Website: walmart
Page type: payment
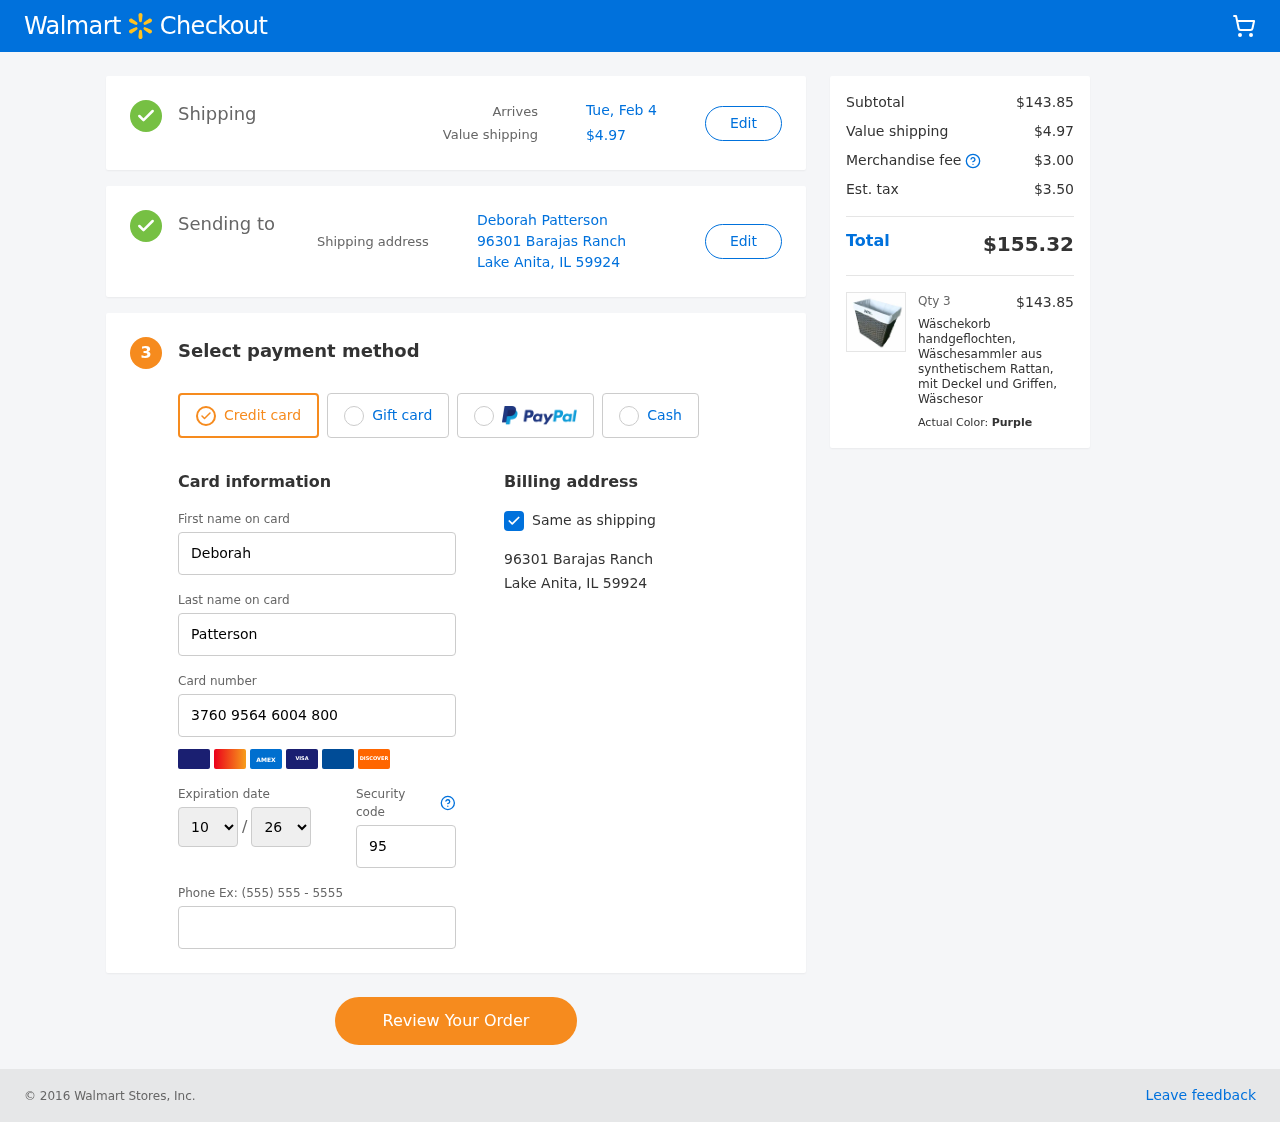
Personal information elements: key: PII_CARD_EXPIRY_MONTH
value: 10
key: PII_CARD_EXPIRY_YEAR
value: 26
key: PII_CITY_STATE_ZIP
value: Lake Anita, IL 59924
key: PII_FULLNAME
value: Deborah Patterson
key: PII_STREET
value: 96301 Barajas Ranch
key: PII_FIRSTNAME
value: Deborah
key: PII_LASTNAME
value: Patterson
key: PII_CARD_NUMBER
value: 3760 9564 6004 800
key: PII_CARD_CVV
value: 9521
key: PII_PHONE
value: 8876687556
Product elements: key: PRODUCT1_NAME
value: Wäschekorb handgeflochten, Wäschesammler aus synthetischem Rattan, mit Deckel und Griffen, Wäschesor
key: PRODUCT1_PRICE
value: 47.95
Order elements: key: ORDER_DELIVERY_DATE
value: Tue, Feb 4
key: ORDER_SHIPPING_COST
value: $4.97
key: ORDER_SUBTOTAL
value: $143.85
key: ORDER_MERCHANDISE_FEE
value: $3.00
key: ORDER_TAX
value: $3.50
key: ORDER_TOTAL
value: $155.32
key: ORDER_NUM_ITEMS
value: Qty 3